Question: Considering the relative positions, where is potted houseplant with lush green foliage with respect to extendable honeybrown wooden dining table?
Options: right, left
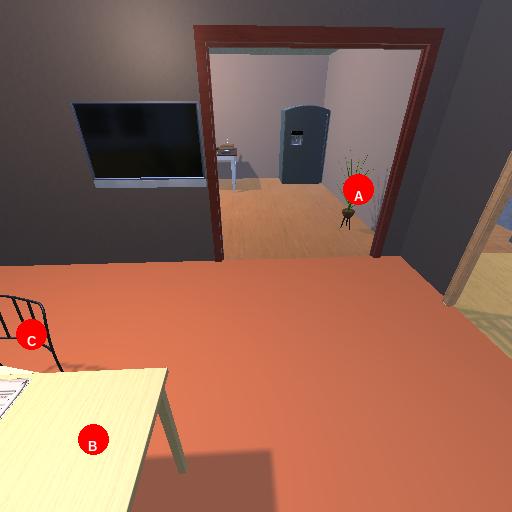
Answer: right